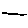
Label: line